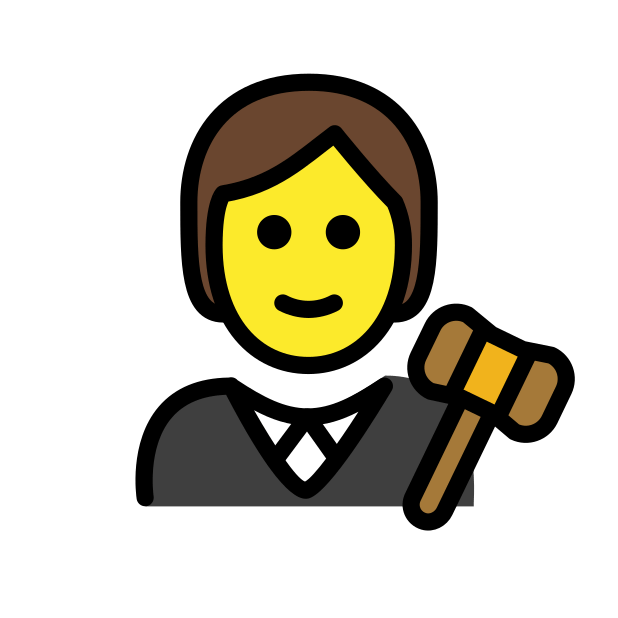
judge